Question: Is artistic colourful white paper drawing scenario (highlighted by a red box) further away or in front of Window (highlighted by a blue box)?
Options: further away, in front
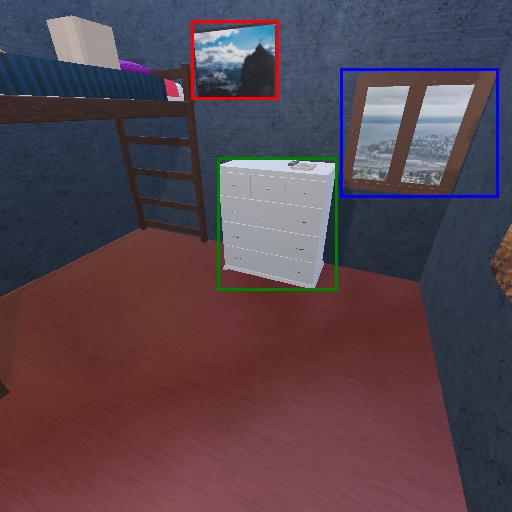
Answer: further away